Question: I have several projects hosted as separate TFS projects.
When I want to check-in changes, all the changes of all projects sum up together and commit as one check-in.
I want to handle the check-ins per project, so that the current check-in only commits the files of the current solution.
Here is what the TFS page looks like:

The red is "Project 1", the black is "Project 2", I don't want the black to be here at all.
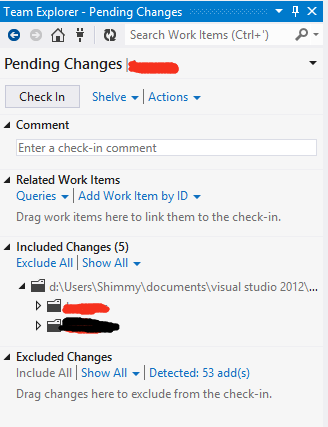
Answer: There are several options:
1. You can create separate workspaces for each project and only map the directories that belong to said project, that way the changes will not be 'shared'. See this on how to create separate workspaces for each project.
2. You can also right-click the project and choose the Check-in option from there.
3. From the pending changes window, right-click any folder or item you don't want to check in (yet) and choose exclude to exclude them from this check-in.
4. One more option to have the pending changes window auto-include the right files is to go to the source control explorer and right-click the folder containing just the project you want to check in and pick check-in from there.
The reason for checking in all changes as one is to make sure the comitted version in source control is in a consistent, buildable state. Should you want to use a Continuous Integration or even Gated checkin build on the build server component that goes with TFS, you might get into trouble when checking in the projects one by one.